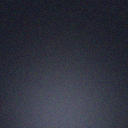
Screen state: off